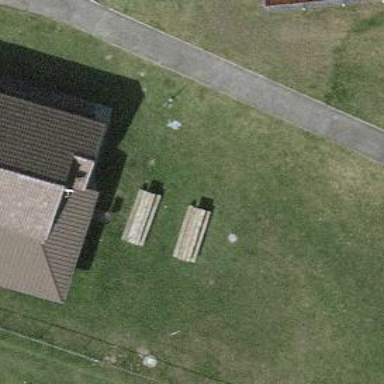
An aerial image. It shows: Picnic table located in leisure land area.